Question: I have the that autocompletes . So far, it pulls from my database.
What I want is for it to autocomplete and on selection, display in a label next to it.

This is my cs code:
'''
[System.Web.Services.WebMethodAttribute(), System.Web.Script.Services.ScriptMethodAttribute()]
public static List<string> GetDrugNames(string prefixText, int count, string contextKey)
{
SqlConnection sc1 = new SqlConnection();
sc1.ConnectionString = "Data Source=localhost;Initial Catalog=Drug;Integrated Security=True";
sc1.Open();
/*Opens connection to drugTable and does string matching*/
SqlCommand getdrugnames = new SqlCommand("Select * from DrugTable where DrugID like @Name+'%'", sc1);
getdrugnames.Parameters.AddWithValue("@Name", prefixText);
List<string> DrugNames = new List<string>();
using (SqlDataReader sdr = getdrugnames.ExecuteReader())
{
while (sdr.Read())
{
string item = AjaxControlToolkit.AutoCompleteExtender.CreateAutoCompleteItem(sdr["DrugID"].ToString(), sdr["DrugName"].ToString());
//item.drugid, item.drugname
DrugNames.Add(item);
//DrugNames has list objects
}
}
return DrugNames;
}
'''
This is my aspx code:
'''
<ajaxToolkit:ToolkitScriptManager ID="ToolkitScriptManager1" runat="server">
</ajaxToolkit:ToolkitScriptManager>
<asp:TextBox ID="tbDrugName" runat="server" ></asp:TextBox>
<ajaxToolkit:AutoCompleteExtender
ID="AutoCompleteDrugID" runat="server"
TargetControlID="tbDrugName"
ServiceMethod="GetDrugNames"
MinimumPrefixLength="1"
CompletionInterval="200"
UseContextKey="True"
>
</ajaxToolkit:AutoCompleteExtender>
</ajaxToolkit:AutoCompleteExtender>
<asp:Label ID="lbllist" runat="server" Text="Label"></asp:Label>
</td>
'''
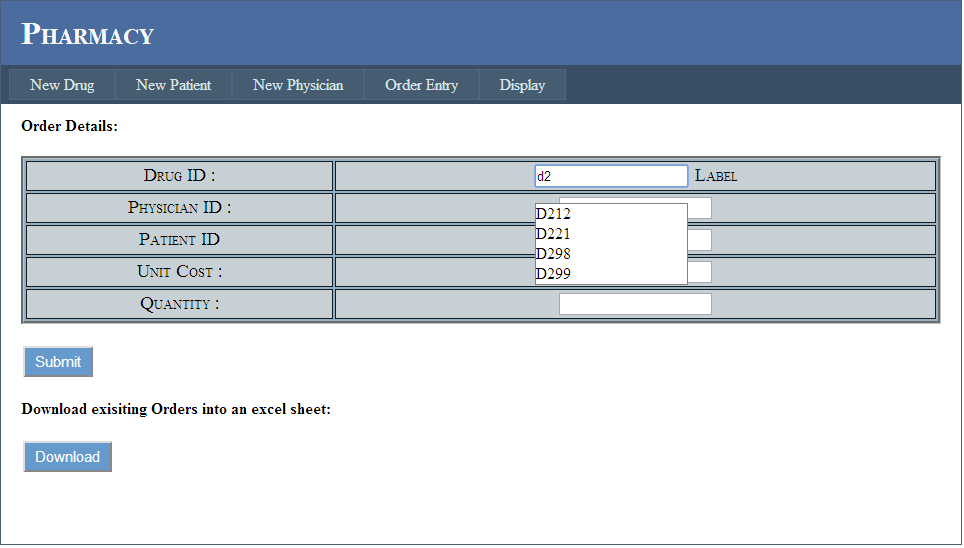
Answer: You can use javascript in order to achieve that, add the "onChange" attribute to the text box and when the text box value changes then directly change the label text.
Put this in Page_Load event in code behind:
'''
this.tbDrugName.Attributes.Add("OnChange", "tbDrugName_OnChange()");
'''
And add this javascript function in markup:
'''
function tbDrugName_OnChange() {
var txtVal = document.getElementById('<%= tbDrugName.ClientID %>').value;
document.getElementById('<%= lblList.ClientID %>').innerText = txtVal;
}
'''